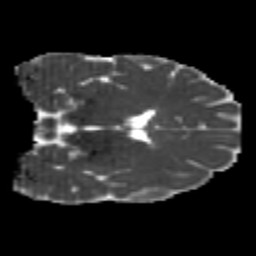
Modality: MD
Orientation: coronal
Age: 26
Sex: male
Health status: healthy
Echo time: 0.074 s